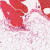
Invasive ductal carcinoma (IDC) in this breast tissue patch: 0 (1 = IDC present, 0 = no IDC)